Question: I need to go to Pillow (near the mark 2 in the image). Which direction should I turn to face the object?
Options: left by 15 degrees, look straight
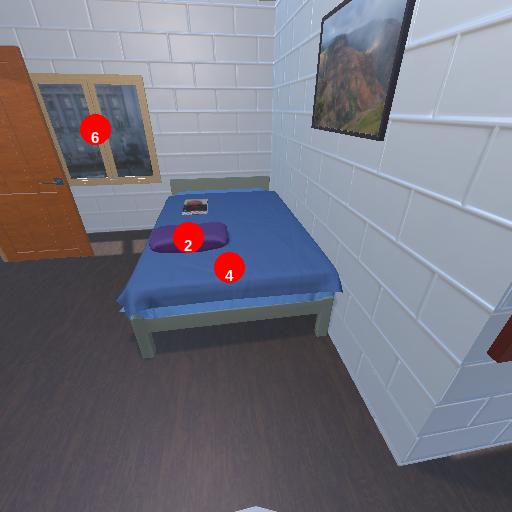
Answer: left by 15 degrees